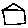
Label: house